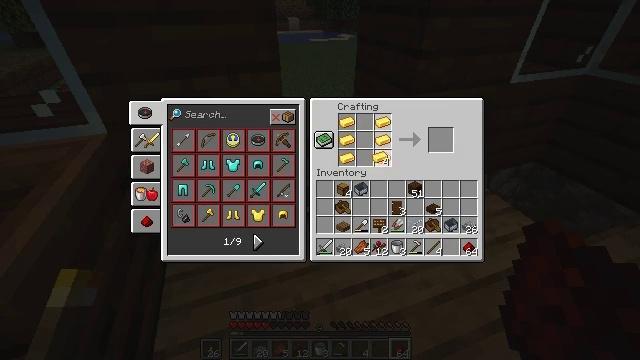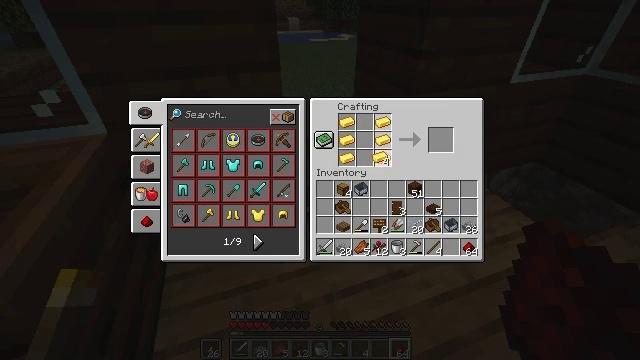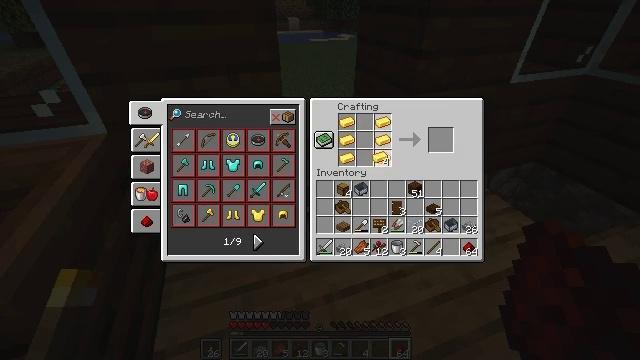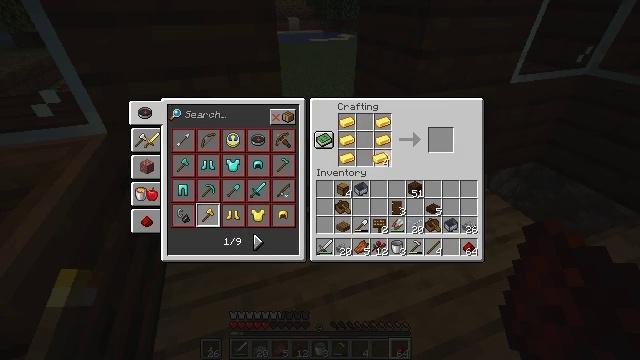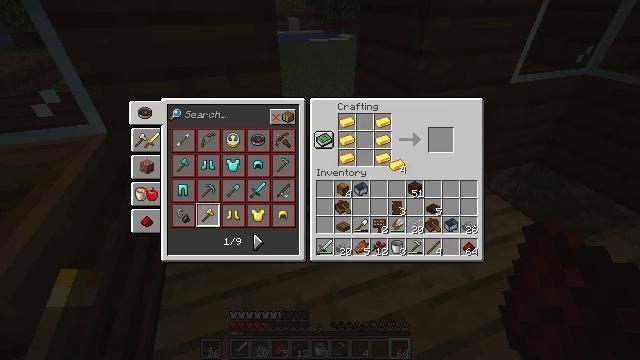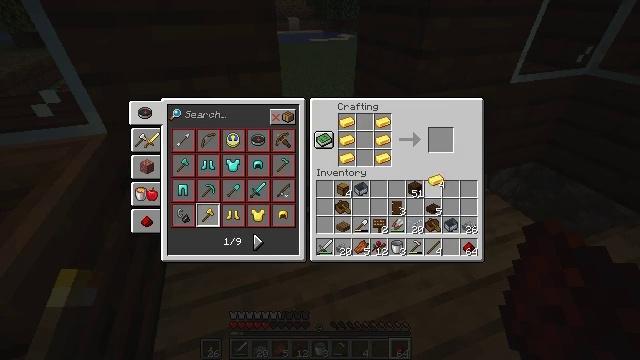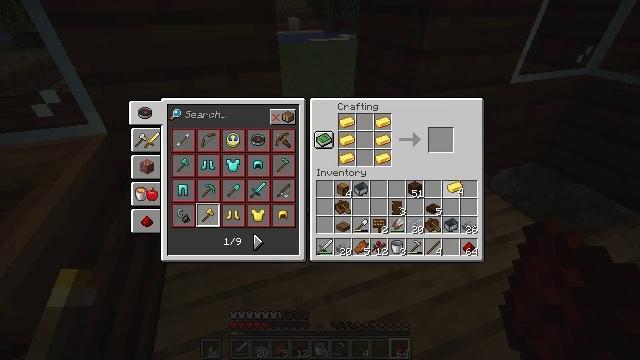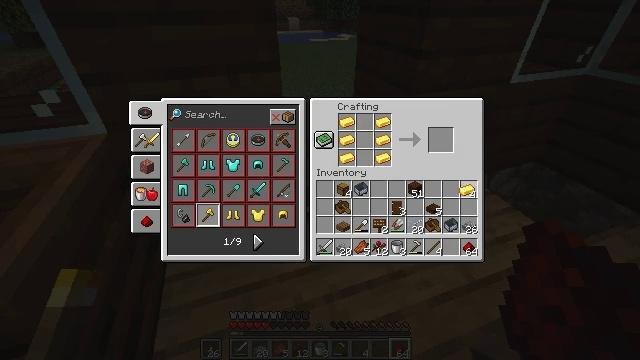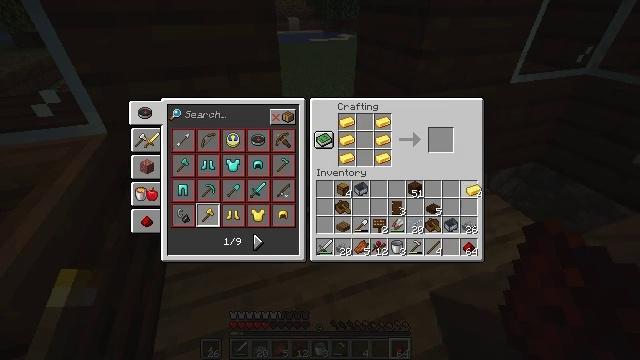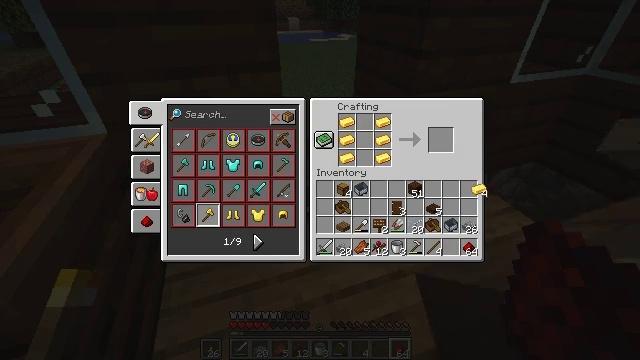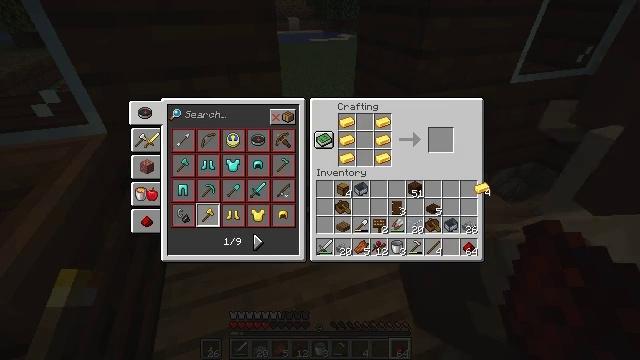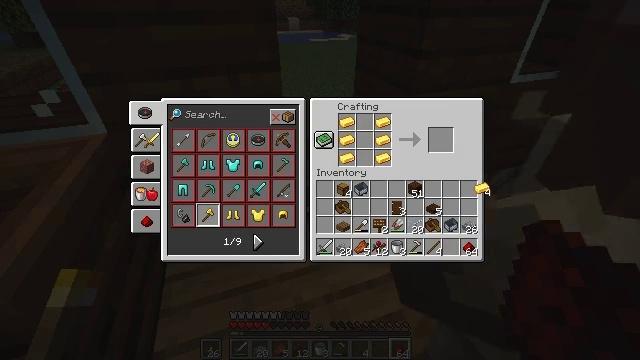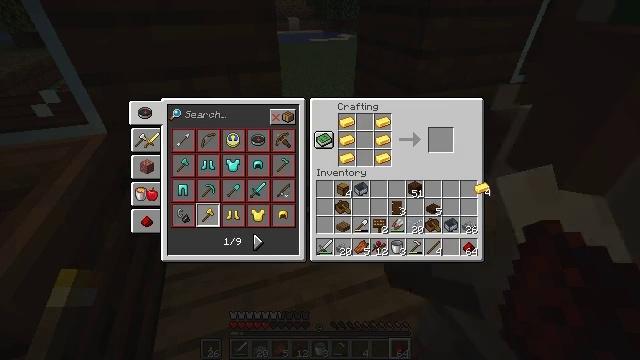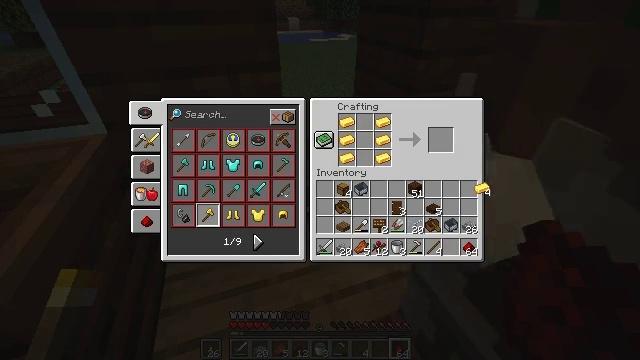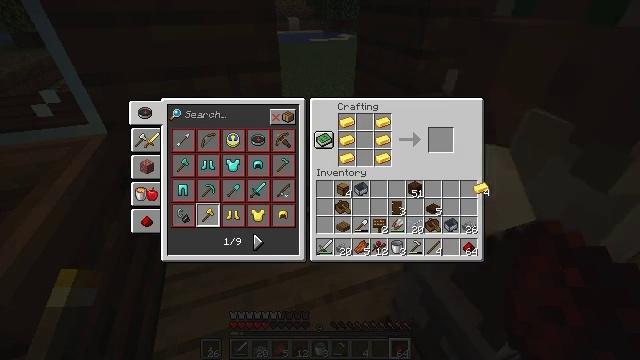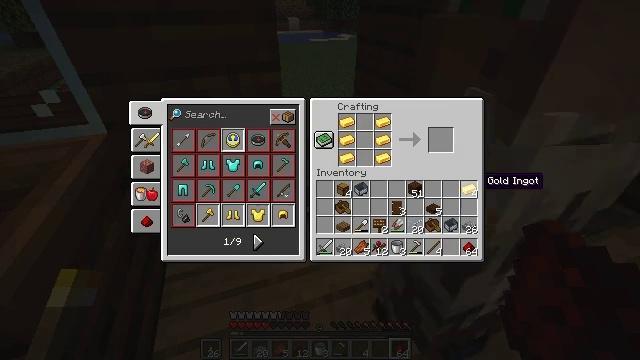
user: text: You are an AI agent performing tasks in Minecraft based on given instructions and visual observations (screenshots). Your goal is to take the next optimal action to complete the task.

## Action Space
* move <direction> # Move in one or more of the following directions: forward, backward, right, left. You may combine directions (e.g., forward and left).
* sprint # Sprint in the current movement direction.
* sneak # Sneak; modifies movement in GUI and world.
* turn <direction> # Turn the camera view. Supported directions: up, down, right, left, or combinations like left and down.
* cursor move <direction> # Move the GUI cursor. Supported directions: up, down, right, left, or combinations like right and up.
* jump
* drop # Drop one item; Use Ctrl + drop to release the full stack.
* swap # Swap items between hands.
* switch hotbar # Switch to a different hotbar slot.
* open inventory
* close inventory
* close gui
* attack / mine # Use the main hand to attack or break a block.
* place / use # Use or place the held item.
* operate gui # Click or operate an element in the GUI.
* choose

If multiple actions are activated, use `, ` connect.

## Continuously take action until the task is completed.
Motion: motion action
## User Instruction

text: Craft a powered rail with gold, sticks, and redstone.
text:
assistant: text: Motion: choose
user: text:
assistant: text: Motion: choose
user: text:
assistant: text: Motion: no_op
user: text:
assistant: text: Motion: cursor move right and down
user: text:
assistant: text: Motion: cursor move right and down
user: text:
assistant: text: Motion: cursor move right and down
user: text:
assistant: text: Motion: cursor move right
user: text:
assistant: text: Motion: cursor move right
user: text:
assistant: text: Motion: no_op
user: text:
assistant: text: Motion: no_op
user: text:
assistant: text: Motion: no_op
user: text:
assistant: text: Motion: no_op
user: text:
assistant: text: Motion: operate gui
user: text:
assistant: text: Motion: operate gui
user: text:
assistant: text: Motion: no_op
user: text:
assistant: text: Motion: no_op
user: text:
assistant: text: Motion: no_op
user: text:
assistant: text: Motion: no_op
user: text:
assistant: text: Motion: no_op
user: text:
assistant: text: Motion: no_op
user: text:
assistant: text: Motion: no_op
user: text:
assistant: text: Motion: no_op
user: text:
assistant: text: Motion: no_op
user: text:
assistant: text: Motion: no_op
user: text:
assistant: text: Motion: no_op
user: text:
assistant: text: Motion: cursor move left
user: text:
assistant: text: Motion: cursor move left and down
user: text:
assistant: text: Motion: no_op
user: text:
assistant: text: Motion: cursor move down
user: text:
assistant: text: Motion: cursor move down